Question: I tried to insert some html tags in <URL> but there was a big gap between lines
Here's my HTML code
'''
<h5>Help Message</h5>
<pre ng-show="panel.info_mode == 'markdown'" ng-bind-html="panel.help_message | markdown"> </pre>
<pre ng-show="panel.info_mode == 'text'" ng-style='panel.style' ng-bind-html="panel.help_message | striphtml | newlines"></pre>
<pre ng-show="panel.info_mode == 'html'" ng-bind-html="panel.help_message"></pre>
'''
panel.help_message will have some html elements like
'''
<h1>Dillinger</h1>
<p>Dillinger is a cloud-enabled HTML5 Markdown editor.</p>
<ul>
<li>Type some Markdown text in the left window</li>
<li>See the HTML in the right</li>
<li>Magic</li>
</ul>
'''
and the result was like following photo

So what's the cause of this line gaping
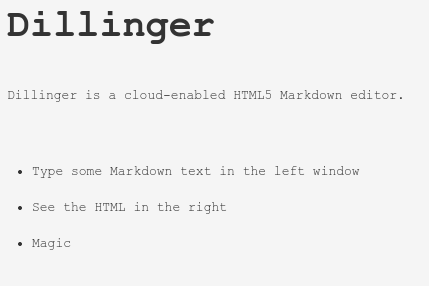
Answer: That's because text in a < pre > element is displayed in a fixed-width font (usually Courier), and it preserves both spaces and line breaks.If you want to have you own design for displaying then try to wrap your text in div or some tag with your defined class and write you own css.